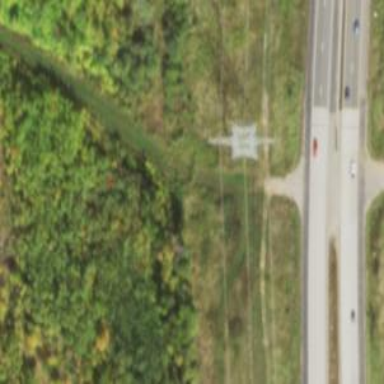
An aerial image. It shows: Lattice structure tower used for power distribution.